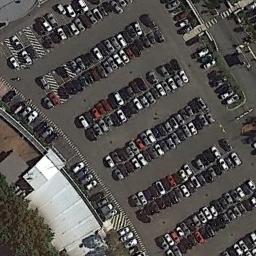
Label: parking_lot